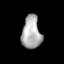
Tissue: prostate
Cell type: T cells
Senescence score: 0.3218
Nuclear area (px): 615
Mean DAPI intensity: 173.699